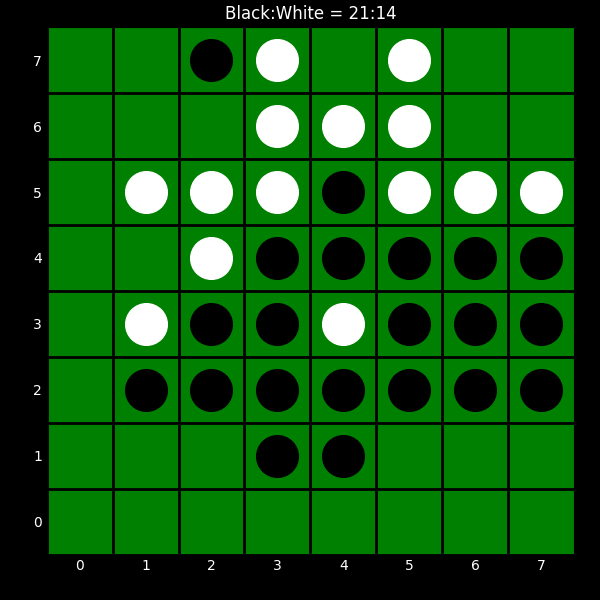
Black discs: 21
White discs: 14